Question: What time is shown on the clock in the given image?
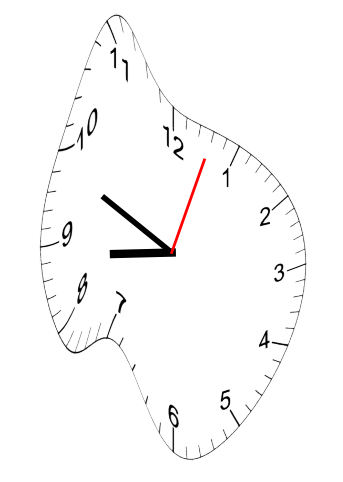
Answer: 08:49:03